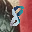
Label: 8